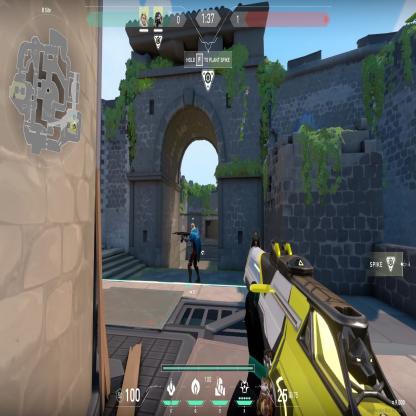
Label: teammate